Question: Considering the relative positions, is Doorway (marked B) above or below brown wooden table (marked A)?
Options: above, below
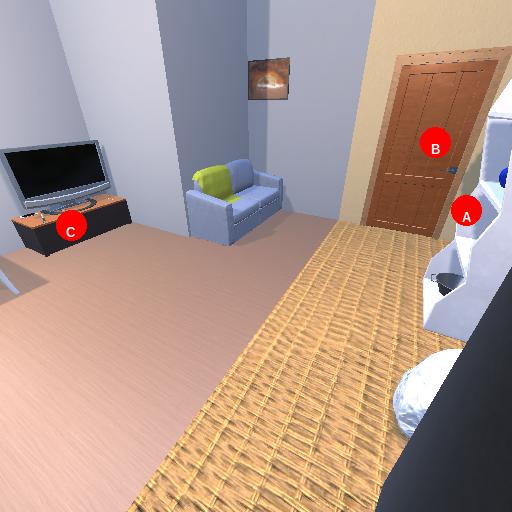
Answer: above